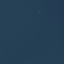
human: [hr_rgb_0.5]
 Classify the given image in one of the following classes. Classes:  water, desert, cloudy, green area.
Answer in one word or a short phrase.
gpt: water